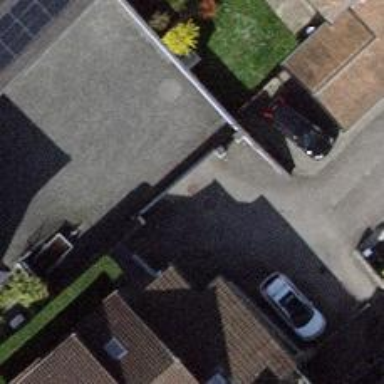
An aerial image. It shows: Alley classified as service road.